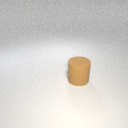
large brown rubber cylinder